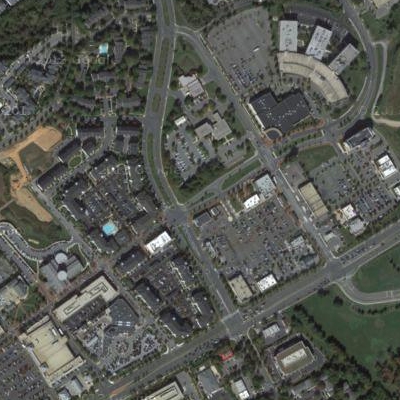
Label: Parking